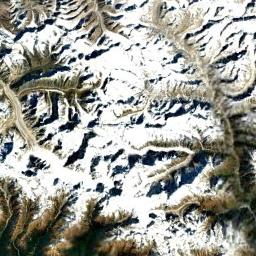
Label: snowberg